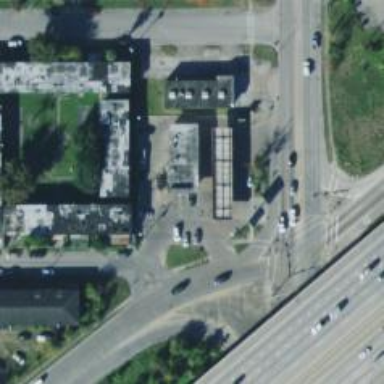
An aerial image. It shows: Convenience shop.